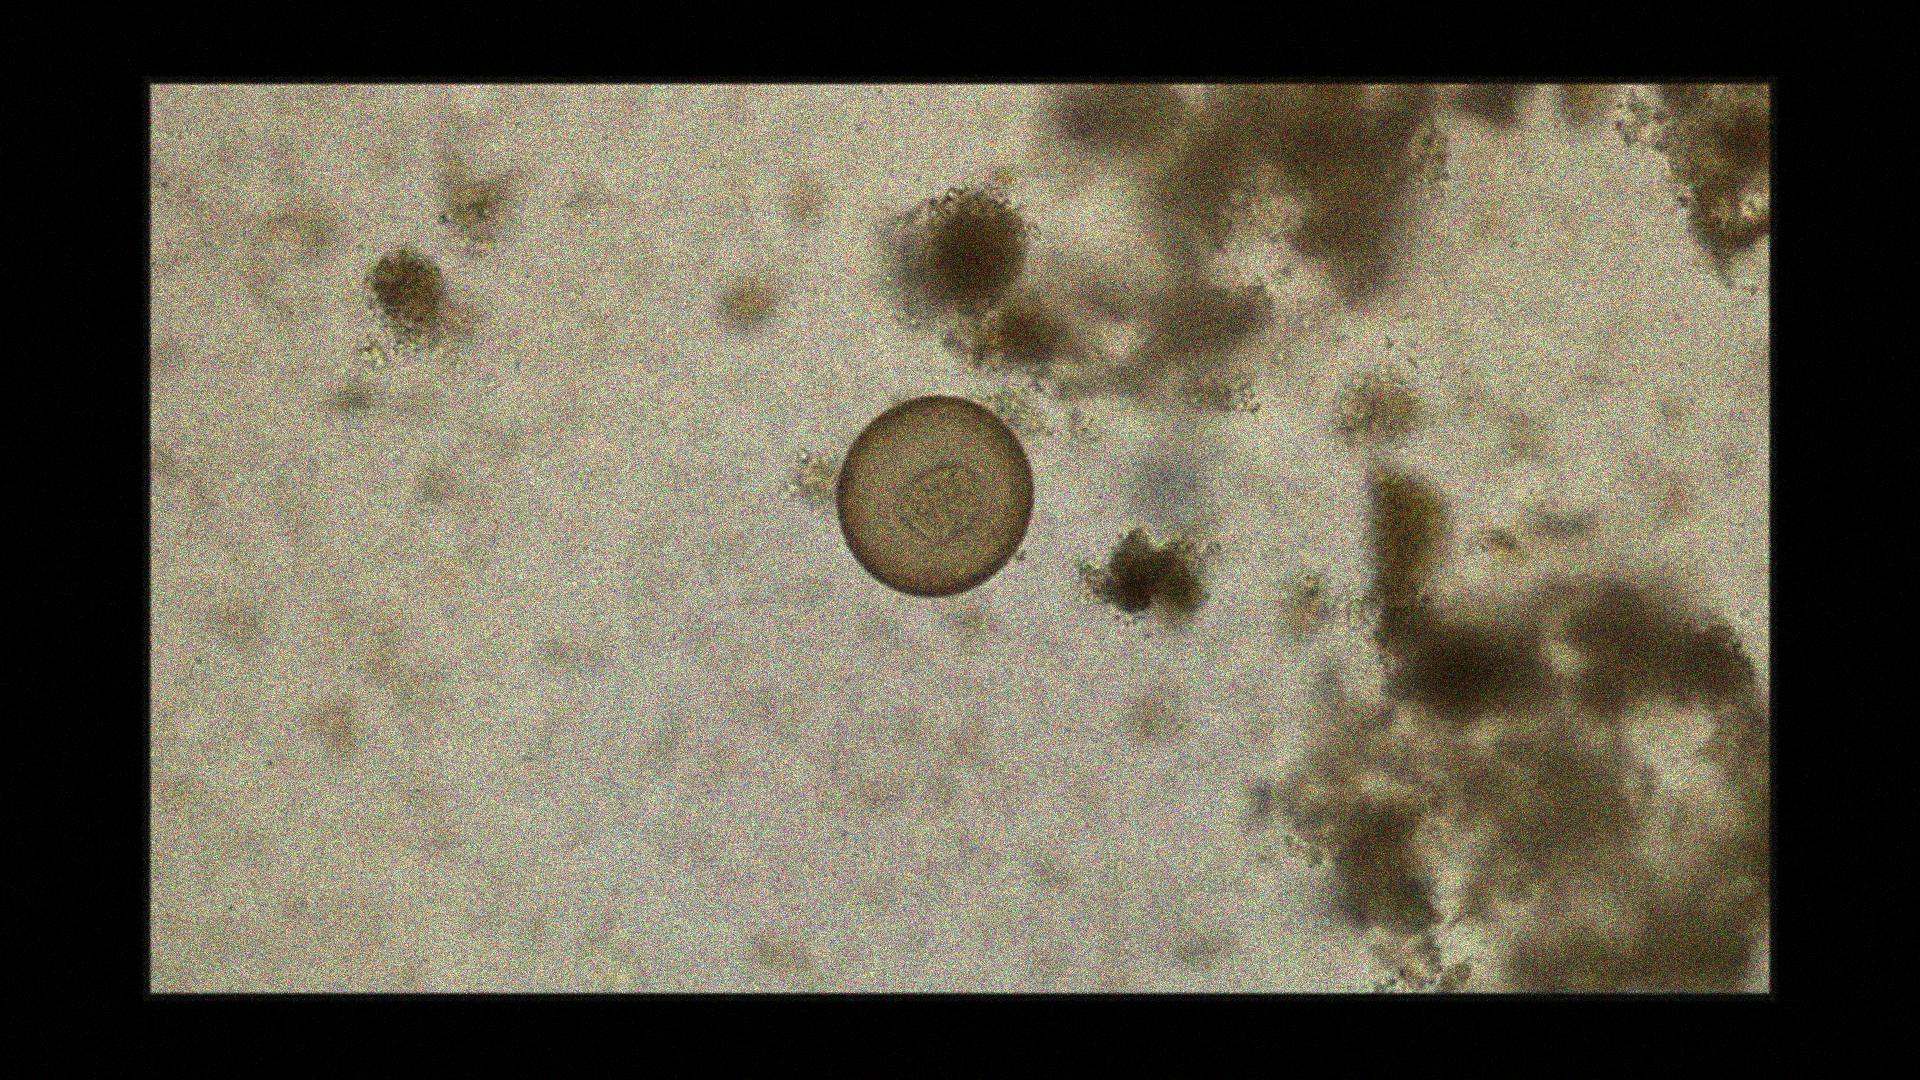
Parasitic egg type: Hymenolepis diminuta